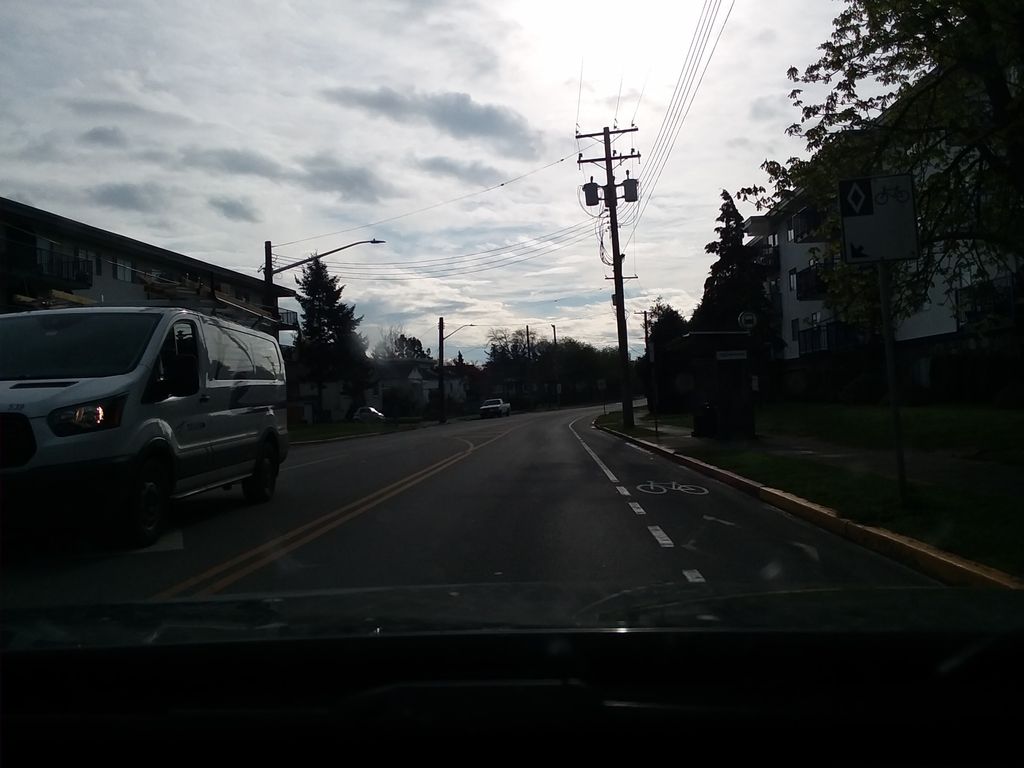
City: victoria